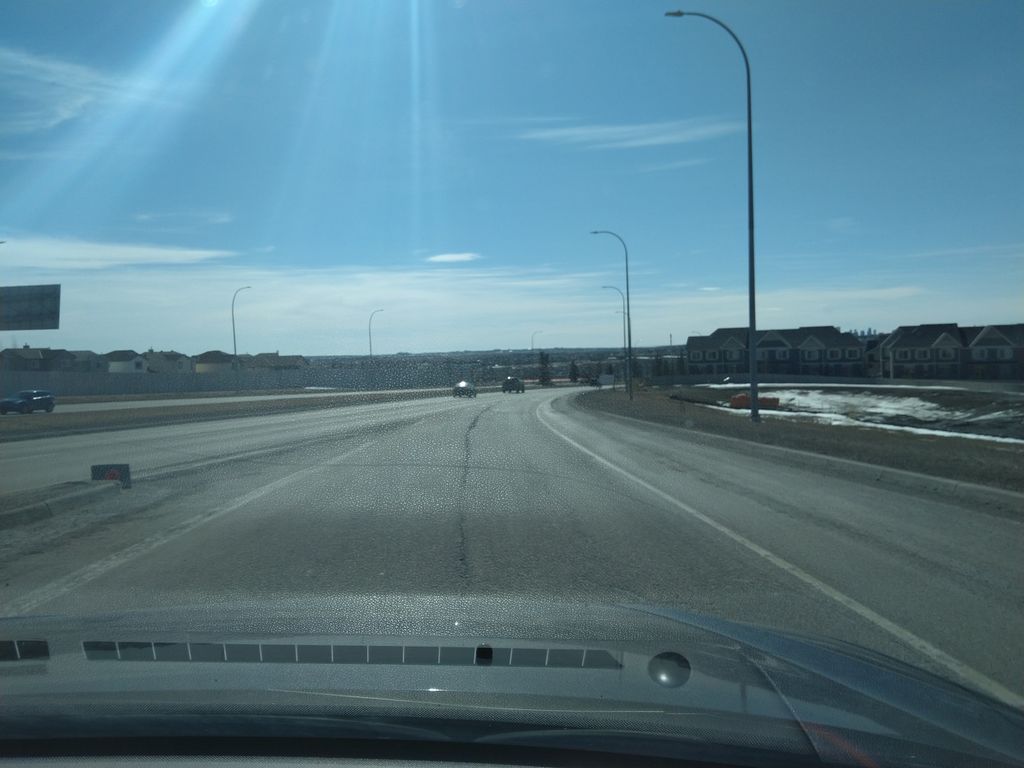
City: calgary